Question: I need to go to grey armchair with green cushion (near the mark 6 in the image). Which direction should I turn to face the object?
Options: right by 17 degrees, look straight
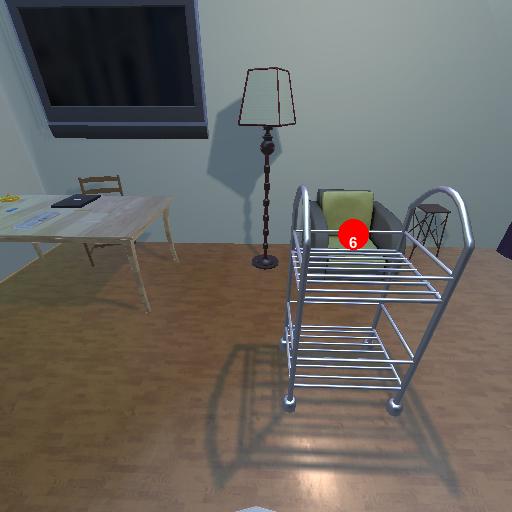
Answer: right by 17 degrees